Question: How to create three editfields like this
'''
HorizontalFieldManager hfm_city=new HorizontalFieldManager();
VerticalFieldManager vfm_city = new VerticalFieldManager();
vfm_city.setBorder(
BorderFactory.createBitmapBorder(
new XYEdges(12,12,12,12), borderBitmap
)
);
vfm_city.setMargin(0, 200, 0, 0);
final EditField city = new EditField("", "", 30, BasicEditField.FILTER_DEFAULT){
String emptyString = "City";
protected void paintBackground(Graphics g) {
g.setBackgroundColor(0xFFFFFF);
g.clear();
}
protected void paint(Graphics g) {
int oldColor = g.getColor();
try {
g.setColor(0x000000);
test = super.getText();
if ( test == null || test.length() < 1 ) {
//g.setColor(Config.hint_colour);
g.drawText(emptyString, 0, 0);
}
super.paint(g);
} finally {
g.setColor(oldColor);
}
}
};
vfm_city.add(city);
VerticalFieldManager vfm_state = new VerticalFieldManager();
vfm_state.setBorder(
BorderFactory.createBitmapBorder(
new XYEdges(12,12,12,12), borderBitmap
)
);
vfm_state.setMargin(0, 0, 0, 0);
final EditField state = new EditField("", "", 30, BasicEditField.FILTER_DEFAULT){
String emptyString = "State";
protected void paintBackground(Graphics g) {
g.setBackgroundColor(0xFFFFFF);
g.clear();
}
protected void paint(Graphics g) {
int oldColor = g.getColor();
try {
g.setColor(0x000000);
test = super.getText();
if ( test == null || test.length() < 1 ) {
//g.setColor(Config.hint_colour);
g.drawText(emptyString, 0, 0);
}
super.paint(g);
} finally {
g.setColor(oldColor);
}
}
};
vfm_state.add(state);
VerticalFieldManager vfm_zip = new VerticalFieldManager();
vfm_zip.setBorder(
BorderFactory.createBitmapBorder(
new XYEdges(12,12,12,12), borderBitmap
)
);
vfm_zip.setMargin(0, 0, 0, 0);
final EditField zip = new EditField("", "", 30, BasicEditField.FILTER_DEFAULT){
String emptyString = "Zip";
protected void paintBackground(Graphics g) {
g.setBackgroundColor(0xFFFFFF);
g.clear();
}
protected void paint(Graphics g) {
int oldColor = g.getColor();
try {
g.setColor(0x000000);
test = super.getText();
if ( test == null || test.length() < 1 ) {
//g.setColor(Config.hint_colour);
g.drawText(emptyString, 0, 0);
}
super.paint(g);
} finally {
g.setColor(oldColor);
}
}
};
vfm_zip.add(zip);
hfm_city.add(vfm_city);
hfm_city.add(vfm_state);
hfm_city.add(vfm_zip);
'''
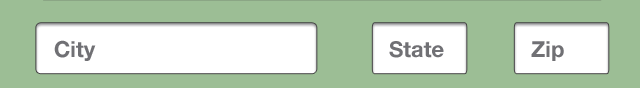
Answer: You are going in the right way. but you have to give specific width & height to your'VerticalFieldManager' otherwise it will take full width by default.
'''
VerticalFieldManager vfm_city = new VerticalFieldManager() {
protected void sublayout(int maxWidth, int maxHeight) {
super.sublayout(Display.getwidth()/3,30);
setExtent(Display.getwidth()/3,30);
}
};
'''
Do this in your State & city 'vfm' and add in your 'hfm' and try.